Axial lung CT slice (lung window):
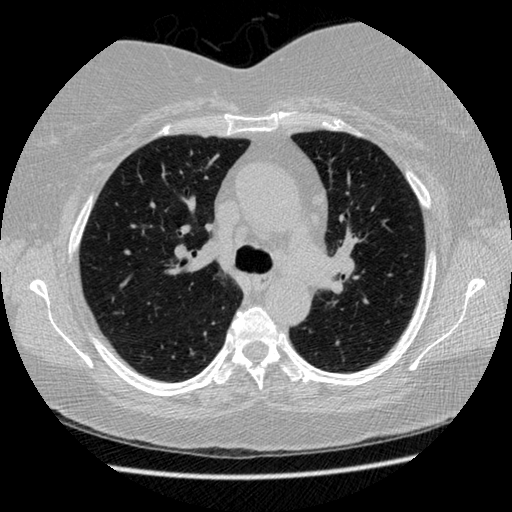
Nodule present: no